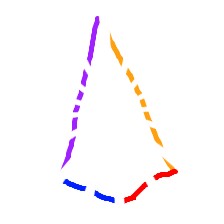
Shape: kite